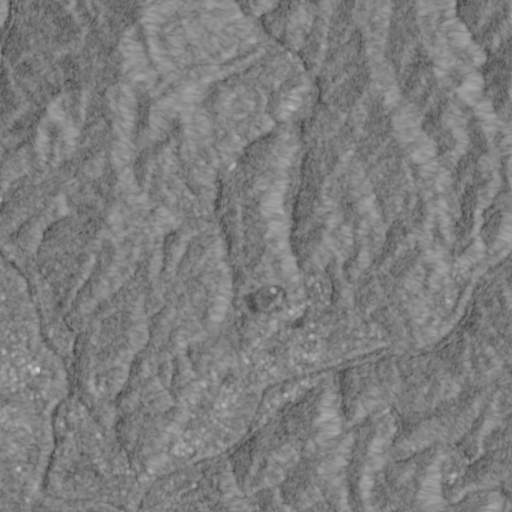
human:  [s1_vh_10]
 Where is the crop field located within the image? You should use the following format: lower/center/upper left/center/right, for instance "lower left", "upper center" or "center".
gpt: The crop field is located in the center right of the image.
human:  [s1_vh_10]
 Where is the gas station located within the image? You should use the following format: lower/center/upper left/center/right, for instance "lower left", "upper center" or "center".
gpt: The gas station is located in the lower left of the image.
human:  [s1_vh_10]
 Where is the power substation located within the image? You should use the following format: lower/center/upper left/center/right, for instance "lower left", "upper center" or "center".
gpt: The power substation is located in the lower left of the image.
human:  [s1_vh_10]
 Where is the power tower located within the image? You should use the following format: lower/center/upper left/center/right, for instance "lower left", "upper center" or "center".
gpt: The power tower is located in the lower left of the image.
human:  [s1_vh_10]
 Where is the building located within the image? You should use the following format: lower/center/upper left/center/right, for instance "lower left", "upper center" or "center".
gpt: There is no building in the image.

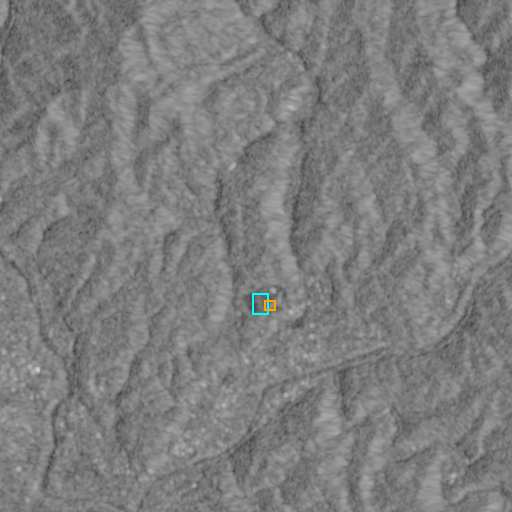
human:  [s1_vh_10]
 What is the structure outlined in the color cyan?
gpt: The structure outlined in cyan is a park.
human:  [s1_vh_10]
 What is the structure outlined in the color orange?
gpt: The structure outlined in orange is a parking lot.
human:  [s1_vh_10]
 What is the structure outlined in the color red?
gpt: There is no red outline.